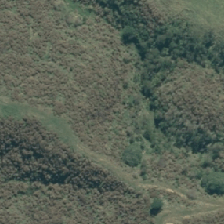
Land cover: grose_broom